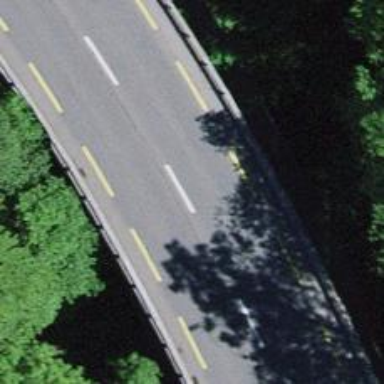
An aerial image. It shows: Bridge with asphalt surface over primary highway. There is designated cycle lane on the bridge.